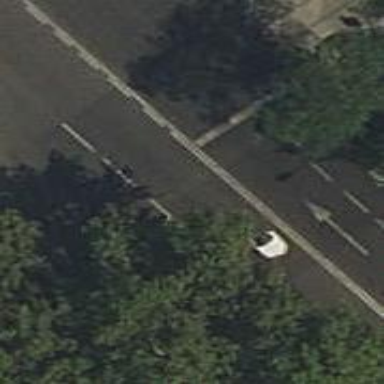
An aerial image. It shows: Road with traffic signals.